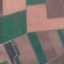
Land use / land cover: AnnualCrop